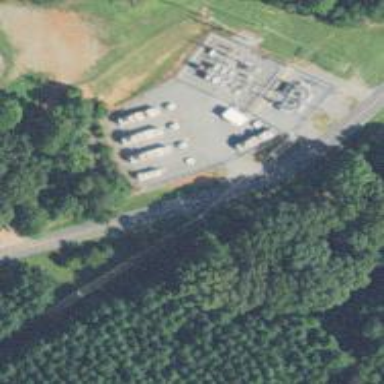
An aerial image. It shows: Generator is pictured.